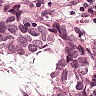
Metastatic tissue present: yes